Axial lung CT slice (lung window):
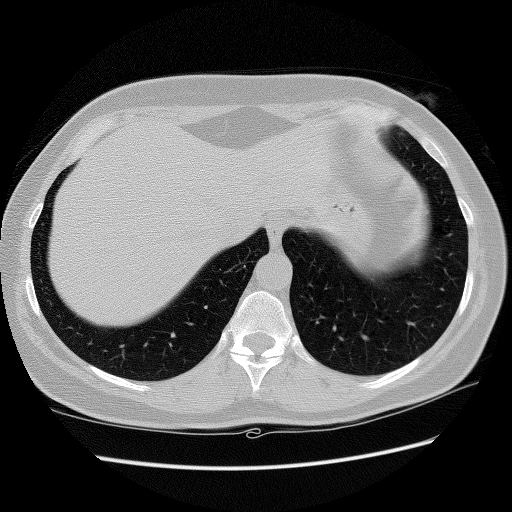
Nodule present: no